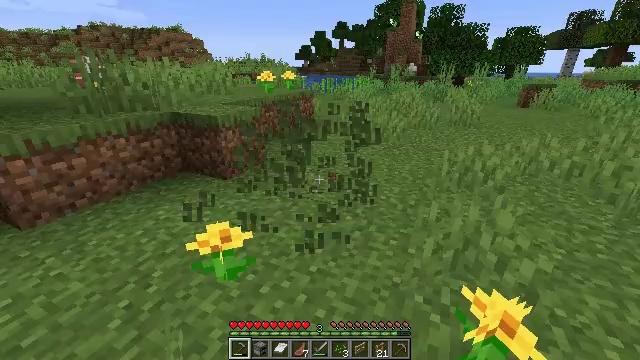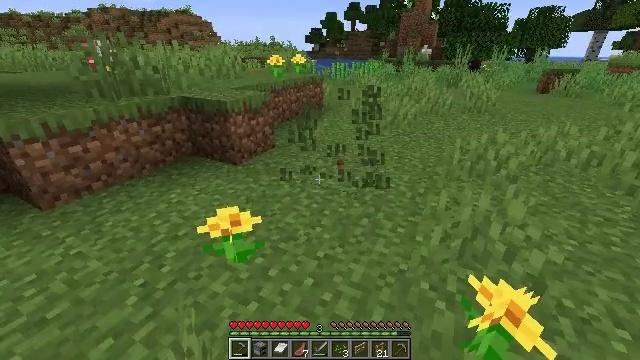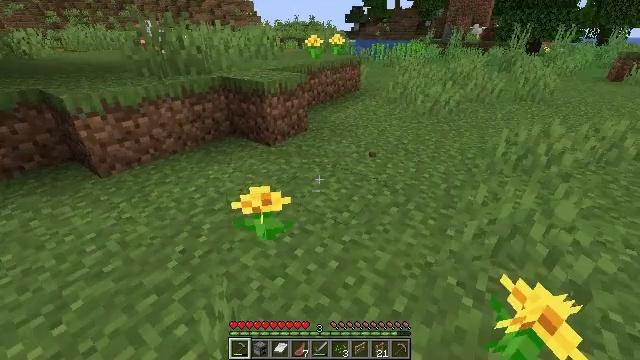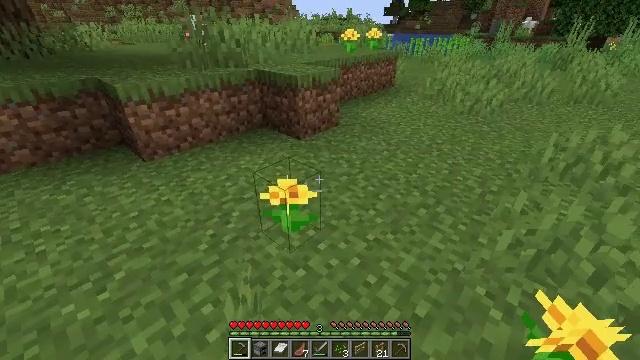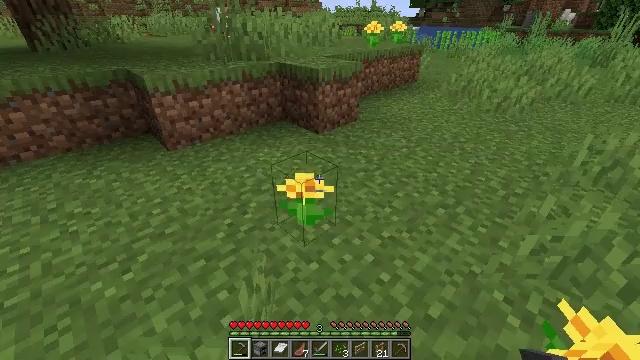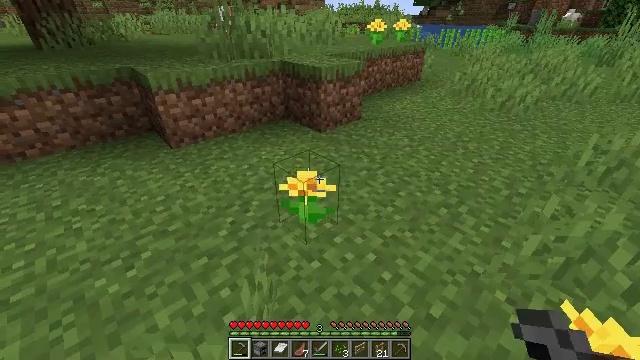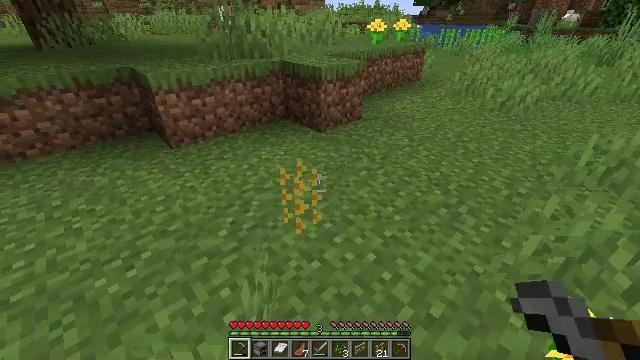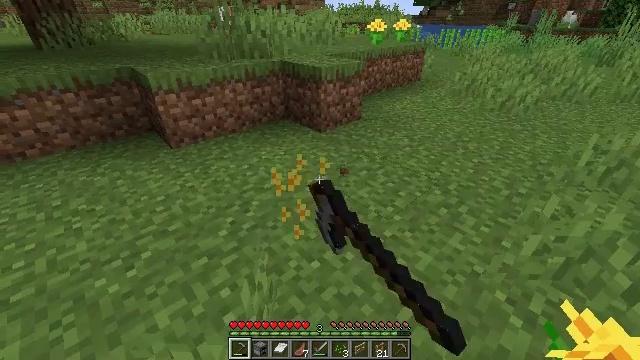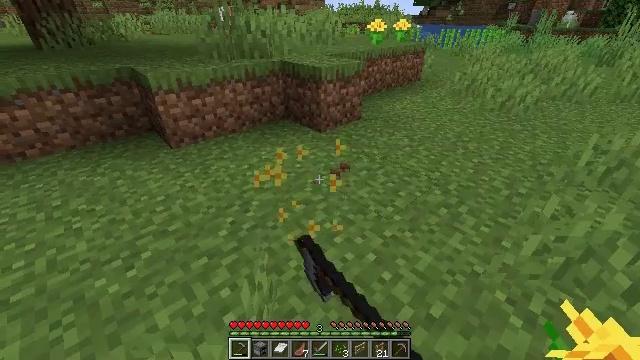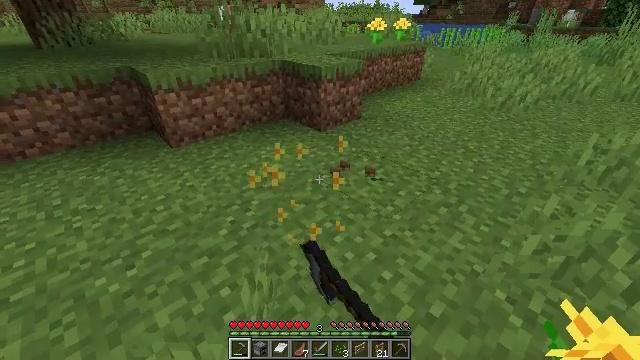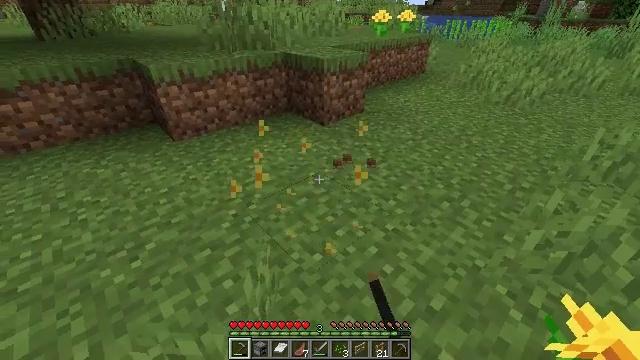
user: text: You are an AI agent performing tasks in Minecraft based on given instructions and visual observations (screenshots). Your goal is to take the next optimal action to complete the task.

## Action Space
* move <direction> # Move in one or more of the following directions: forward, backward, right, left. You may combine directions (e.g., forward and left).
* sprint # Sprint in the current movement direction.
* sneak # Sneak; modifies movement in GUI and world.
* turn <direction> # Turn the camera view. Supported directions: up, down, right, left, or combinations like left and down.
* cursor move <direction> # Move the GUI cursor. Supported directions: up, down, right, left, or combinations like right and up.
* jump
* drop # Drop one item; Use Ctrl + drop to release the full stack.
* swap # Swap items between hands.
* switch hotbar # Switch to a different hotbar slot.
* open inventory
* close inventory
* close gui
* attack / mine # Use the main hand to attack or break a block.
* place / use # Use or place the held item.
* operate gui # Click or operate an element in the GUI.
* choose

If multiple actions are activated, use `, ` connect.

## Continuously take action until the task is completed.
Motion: motion action
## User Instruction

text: Collect a dandelion flower.
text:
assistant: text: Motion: turn left and down
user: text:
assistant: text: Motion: turn left and down
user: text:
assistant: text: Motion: turn left and down
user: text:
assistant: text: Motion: turn left and down
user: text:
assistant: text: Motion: no_op
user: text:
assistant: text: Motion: attack / mine
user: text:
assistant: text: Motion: attack / mine
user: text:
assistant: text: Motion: attack / mine
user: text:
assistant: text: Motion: attack / mine
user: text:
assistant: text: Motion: turn down
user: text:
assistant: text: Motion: no_op